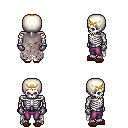
a pixel art fantasy rpg character, male body template, skeleton, gray tattered cape, magenta pants, plain hairstyle, gold tiara, metal gloves, brown slippers, four views (front, back, left, right), 2x2 character sprite sheet, small pixel art, hard edges, no anti-aliasing